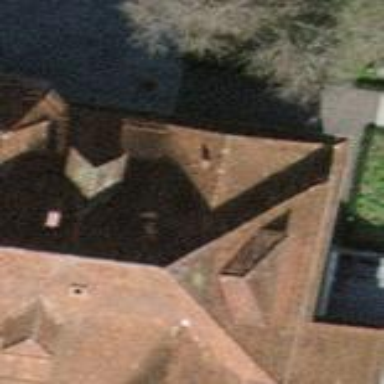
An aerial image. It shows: Beige building with gabled red roof.